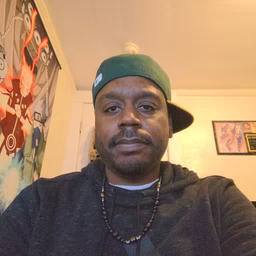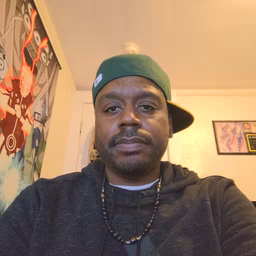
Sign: cowboy